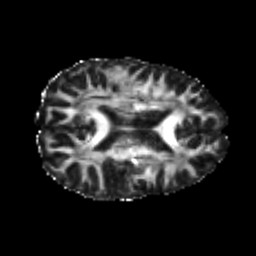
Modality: FA
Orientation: axial
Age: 22
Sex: female
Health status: healthy
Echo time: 0.074 s